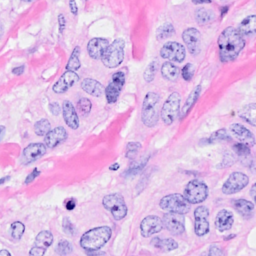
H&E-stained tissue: Breast